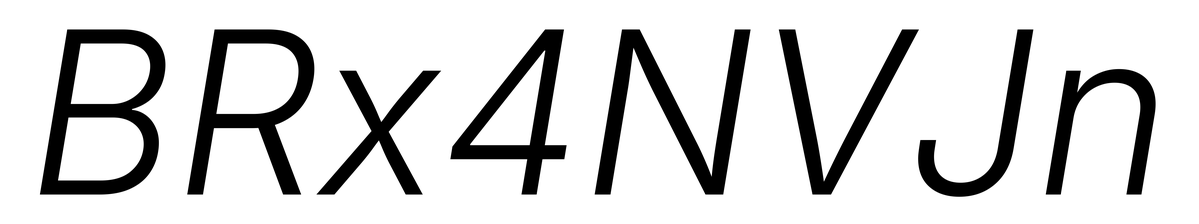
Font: Inter-Italic_Light_Italic